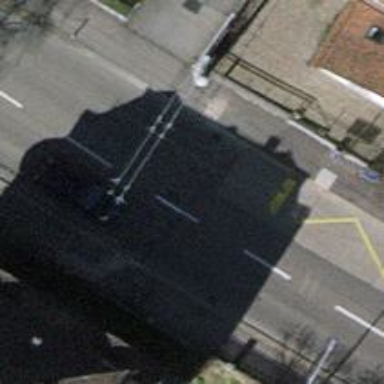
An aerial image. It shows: Trolleybus stop position for public transport.